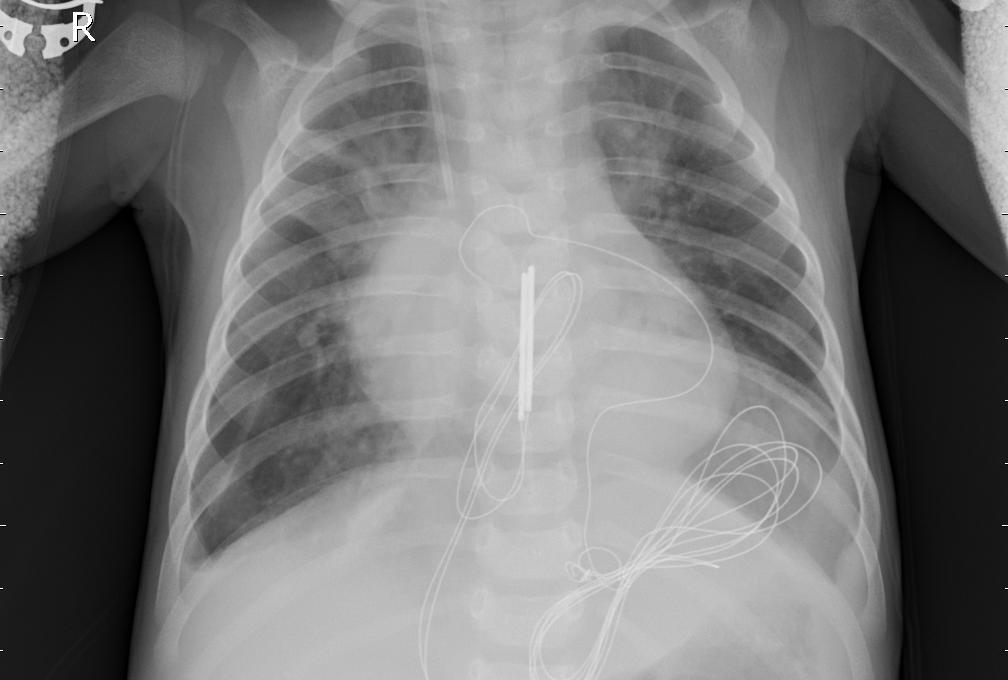
Diagnosis: PNEUMONIA